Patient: sex F, age 40
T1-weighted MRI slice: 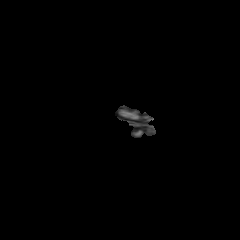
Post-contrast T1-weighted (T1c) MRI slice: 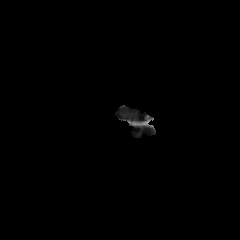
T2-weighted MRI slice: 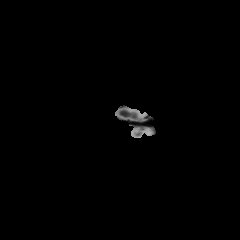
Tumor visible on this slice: no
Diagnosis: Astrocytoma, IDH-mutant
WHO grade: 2